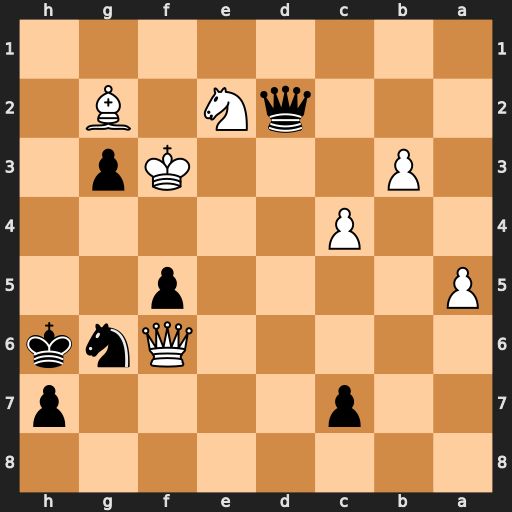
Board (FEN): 8/2p4p/5Qnk/P4p2/2P5/1P3Kp1/3qN1B1/8
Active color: b
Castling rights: -
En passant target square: -
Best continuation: Qd3#